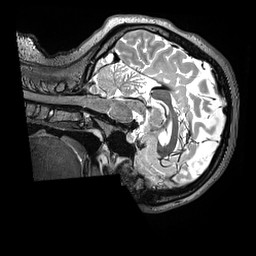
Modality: T2w
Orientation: sagittal
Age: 19
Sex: female
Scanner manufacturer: siemens
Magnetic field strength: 3 T
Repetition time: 3.2 s
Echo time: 0.564 s